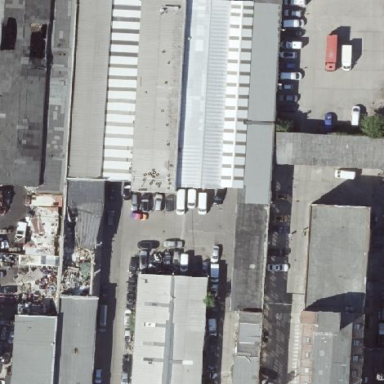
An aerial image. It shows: Commercial building.